Field crop: maize
Growth stage: 2
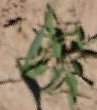
Species: atriplex